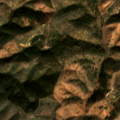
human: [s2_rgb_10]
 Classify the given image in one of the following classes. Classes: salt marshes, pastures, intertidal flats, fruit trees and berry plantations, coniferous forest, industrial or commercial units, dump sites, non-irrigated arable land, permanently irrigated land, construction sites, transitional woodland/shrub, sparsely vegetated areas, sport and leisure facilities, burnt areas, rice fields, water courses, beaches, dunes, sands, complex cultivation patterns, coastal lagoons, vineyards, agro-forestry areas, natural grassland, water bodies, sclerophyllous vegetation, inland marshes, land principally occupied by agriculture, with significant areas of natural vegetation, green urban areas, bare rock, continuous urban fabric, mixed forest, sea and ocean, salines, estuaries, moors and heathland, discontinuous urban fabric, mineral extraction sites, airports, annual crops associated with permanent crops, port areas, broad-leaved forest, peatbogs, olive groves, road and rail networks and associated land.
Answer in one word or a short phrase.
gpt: land principally occupied by agriculture, with significant areas of natural vegetation, broad-leaved forest, transitional woodland/shrub